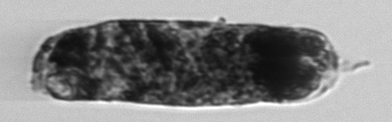
Label: fecal_pellet